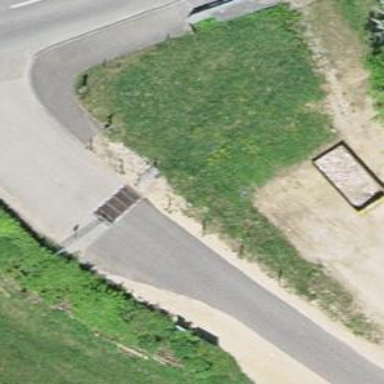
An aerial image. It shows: Gate.